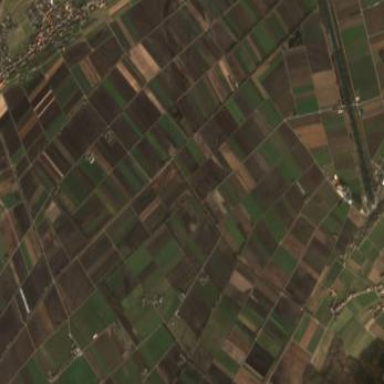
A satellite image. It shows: Picturesque farmland scene.